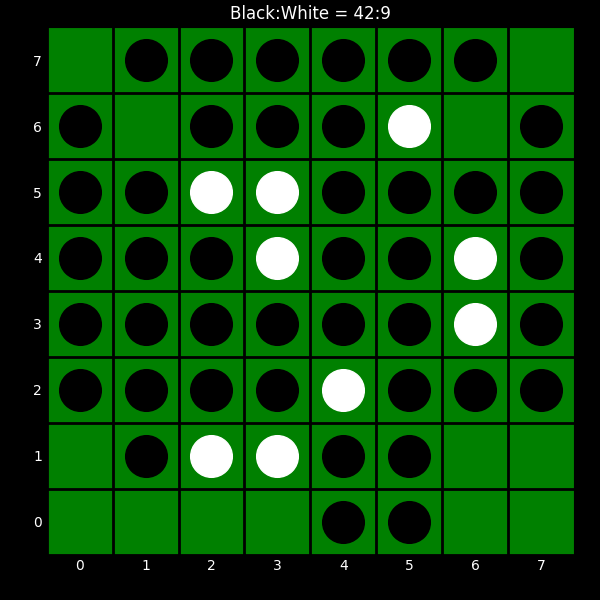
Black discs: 42
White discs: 9